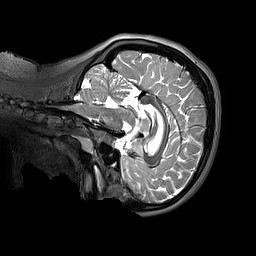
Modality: T2w
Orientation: sagittal
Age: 11
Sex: female
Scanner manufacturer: siemens
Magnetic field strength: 3 T
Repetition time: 3.2 s
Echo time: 0.408 s